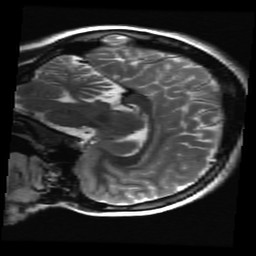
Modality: T2w
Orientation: sagittal
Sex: female
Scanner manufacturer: ge
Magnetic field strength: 3 T
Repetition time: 5 s
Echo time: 0.1012 s